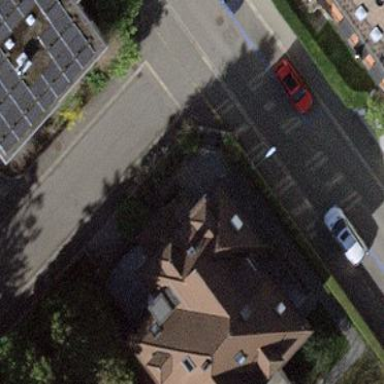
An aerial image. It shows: The roof of the building is hipped with orientation across.